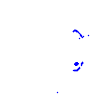
Particle: kaon